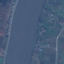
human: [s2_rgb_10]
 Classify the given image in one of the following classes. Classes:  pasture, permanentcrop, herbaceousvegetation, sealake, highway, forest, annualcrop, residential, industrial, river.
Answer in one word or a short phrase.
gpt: River